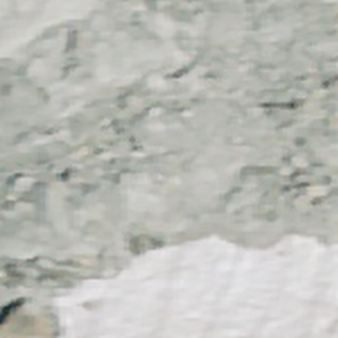
Label: other